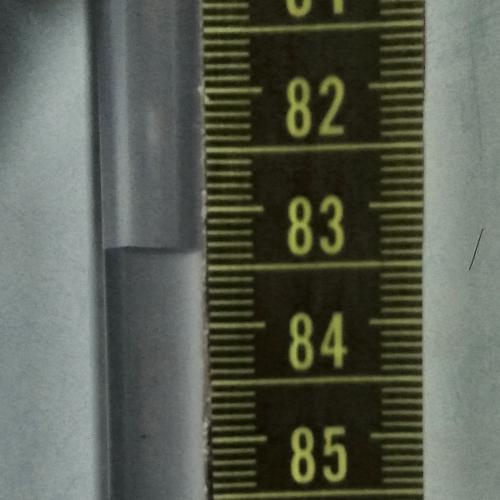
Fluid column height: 83.4 cm